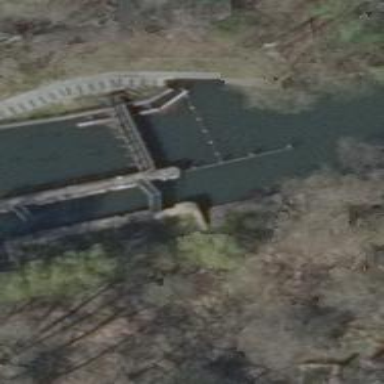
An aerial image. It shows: Lock gate along waterway.